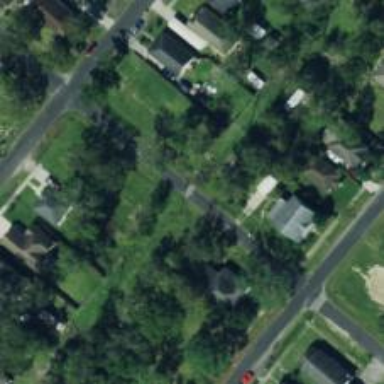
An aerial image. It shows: Alley classified as service road.